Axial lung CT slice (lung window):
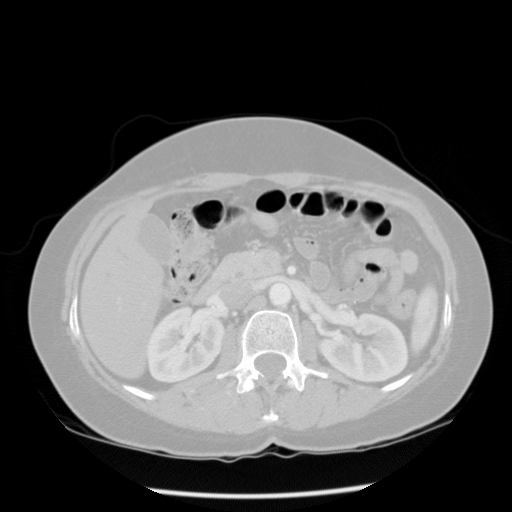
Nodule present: no